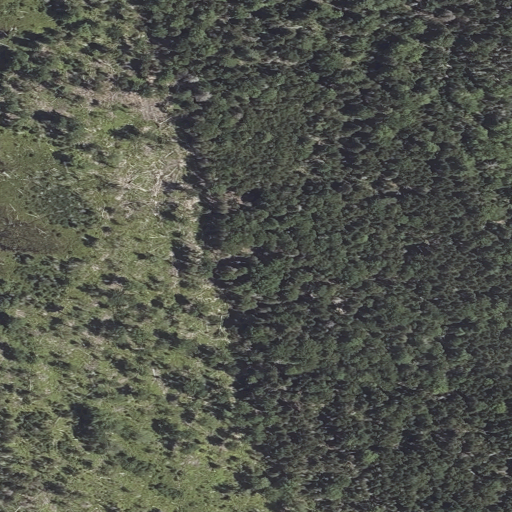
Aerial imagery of cape in Maine named Bagaduce Peninsula containing evergreen forest, woody wetlands, grassland, mixed forest, and herbaceous wetlands